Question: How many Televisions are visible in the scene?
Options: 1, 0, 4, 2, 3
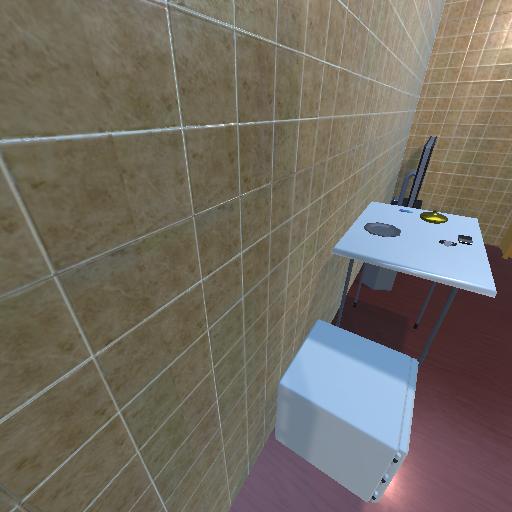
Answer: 1